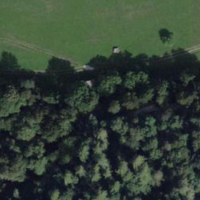
EUNIS habitat code: 43
Species observed at this site:
Sorbus aucuparia